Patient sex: M
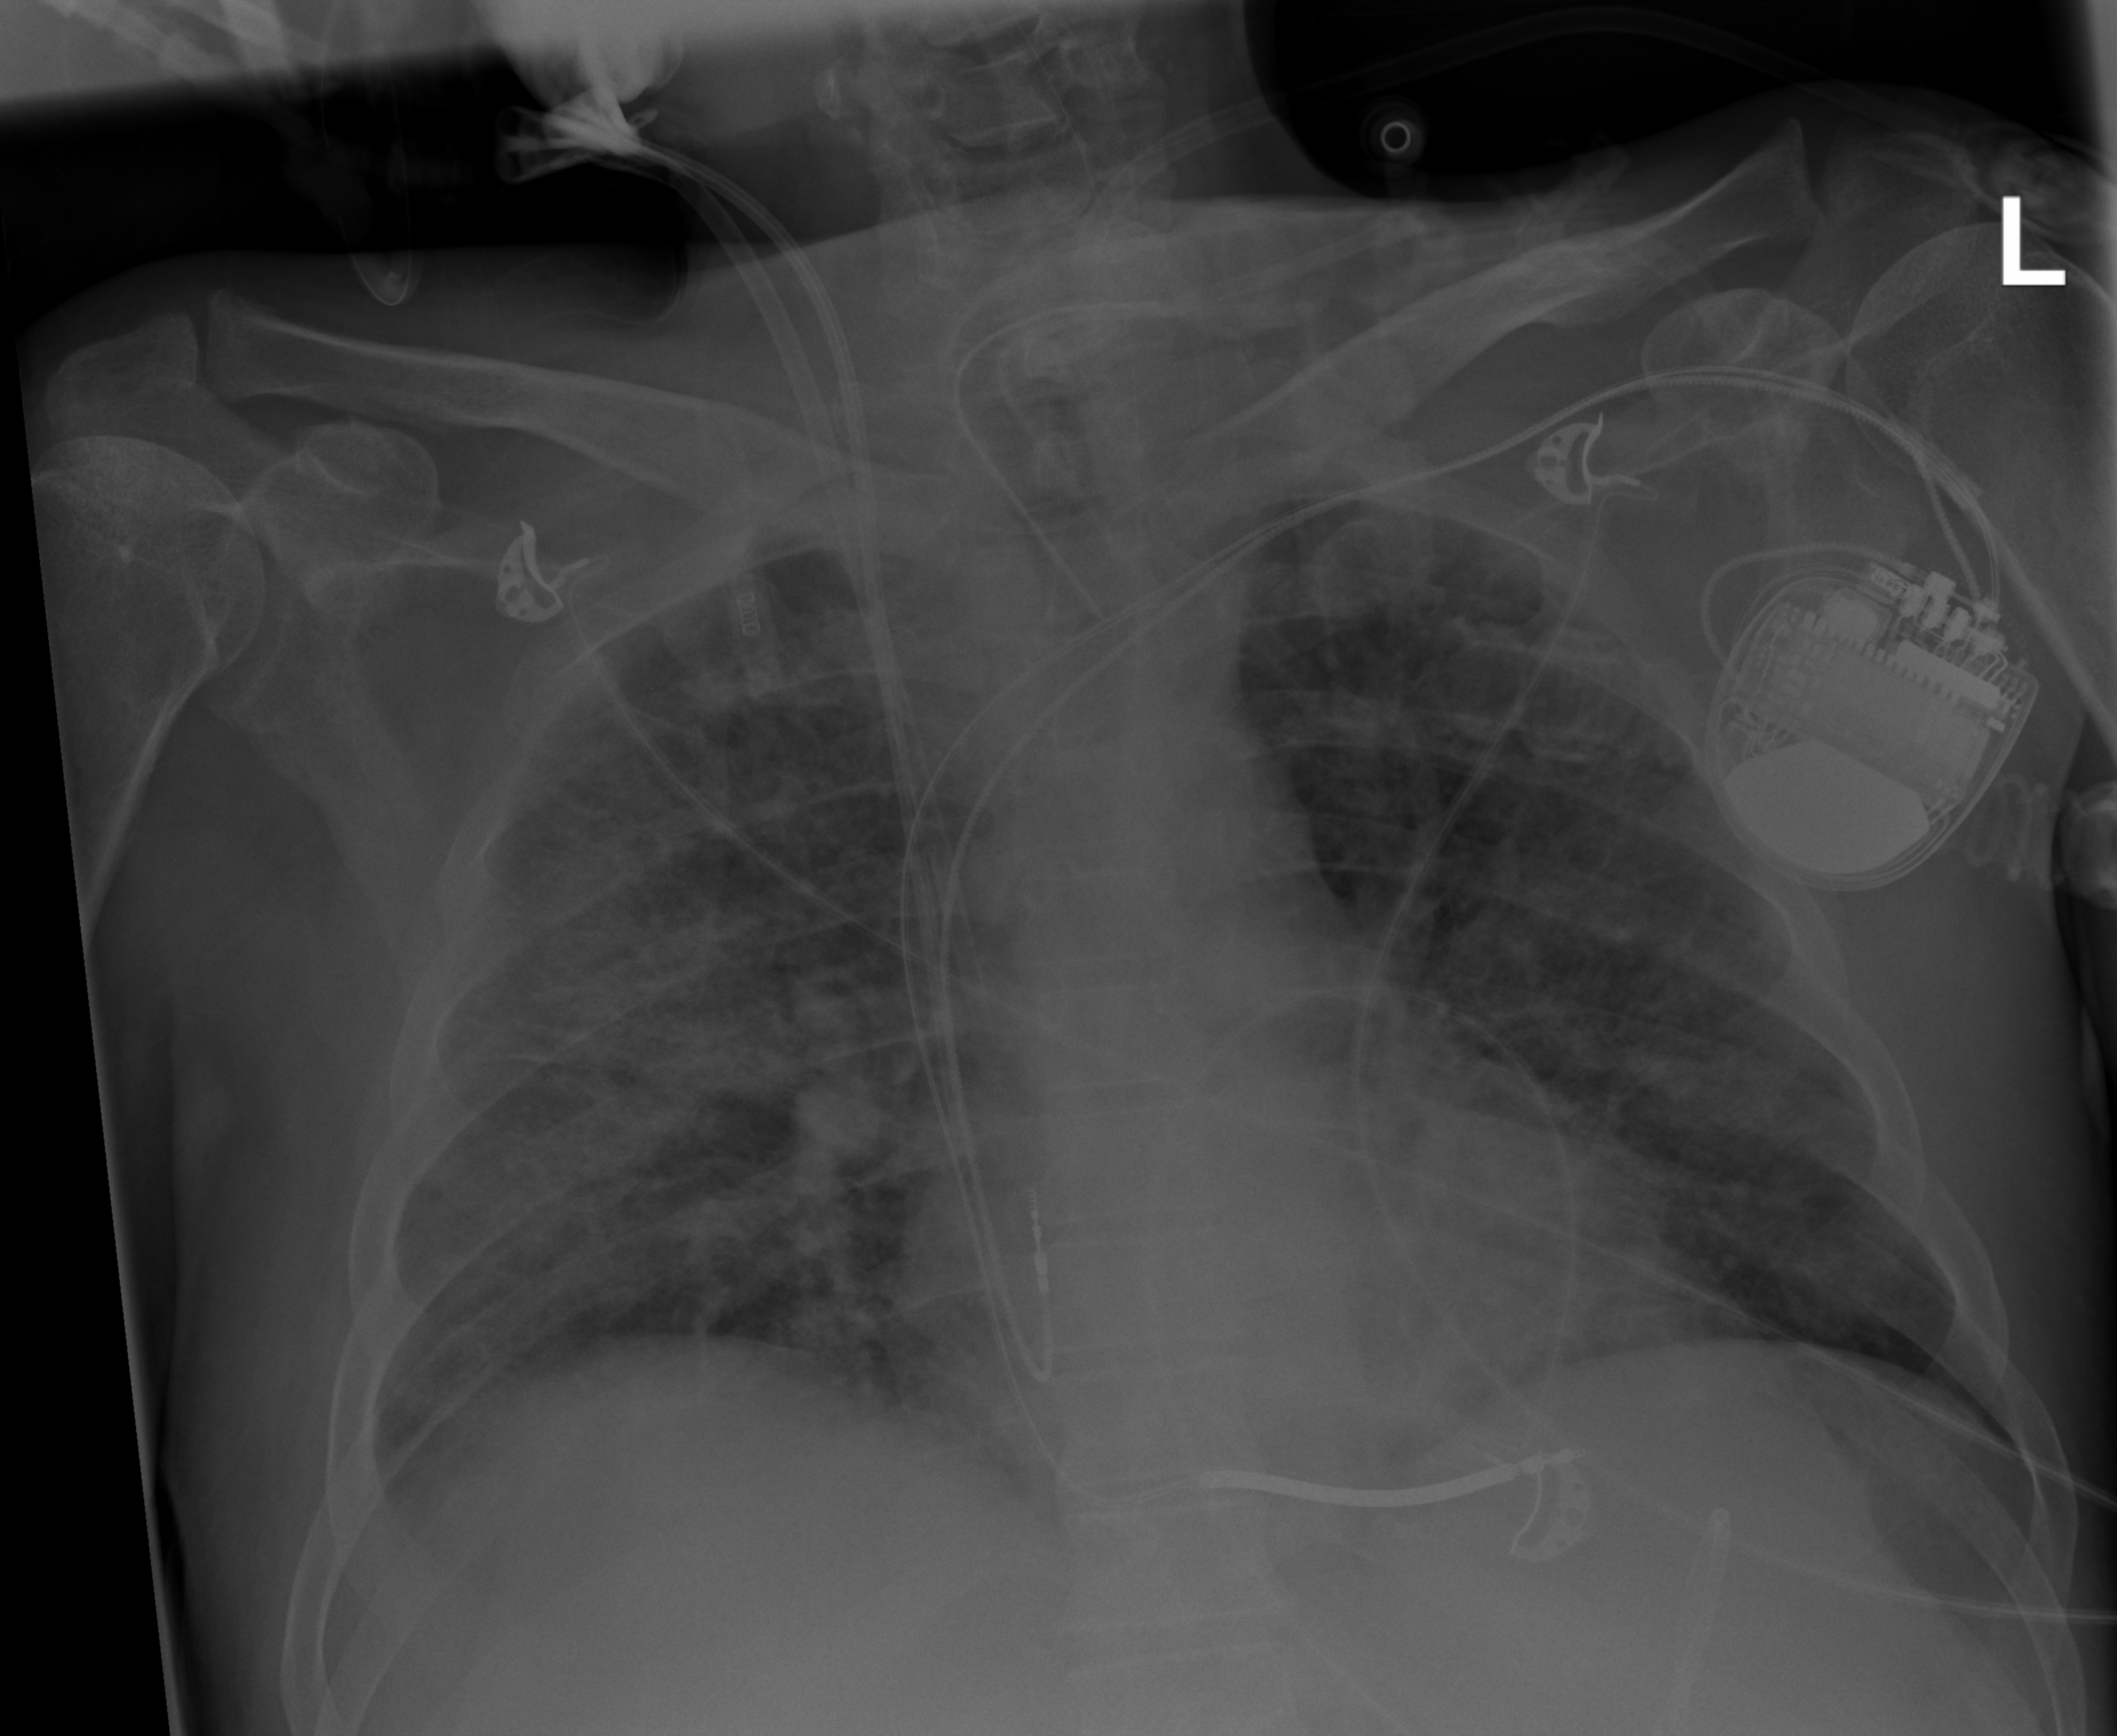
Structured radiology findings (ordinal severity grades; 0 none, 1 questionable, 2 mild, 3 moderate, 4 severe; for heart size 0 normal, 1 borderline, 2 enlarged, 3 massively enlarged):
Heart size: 0
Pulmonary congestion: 3
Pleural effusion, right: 0
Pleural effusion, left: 0
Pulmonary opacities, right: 3
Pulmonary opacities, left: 3
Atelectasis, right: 4
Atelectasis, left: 4